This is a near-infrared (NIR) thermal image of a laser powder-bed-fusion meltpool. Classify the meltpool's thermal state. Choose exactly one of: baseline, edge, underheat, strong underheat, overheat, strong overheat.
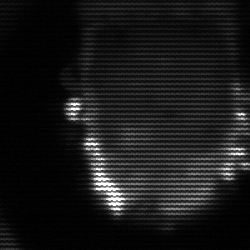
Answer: baseline